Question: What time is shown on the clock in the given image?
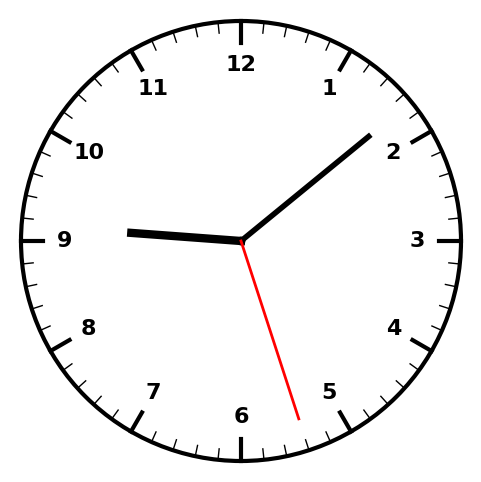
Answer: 09:08:27